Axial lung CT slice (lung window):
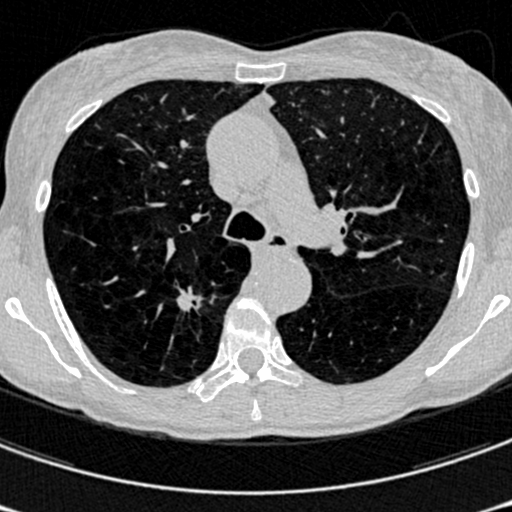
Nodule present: yes
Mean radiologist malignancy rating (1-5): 4.75